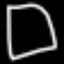
Label: square